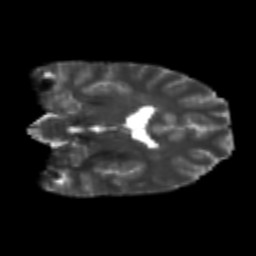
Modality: T2w
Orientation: coronal
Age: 24
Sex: male
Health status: healthy
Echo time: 0.074 s